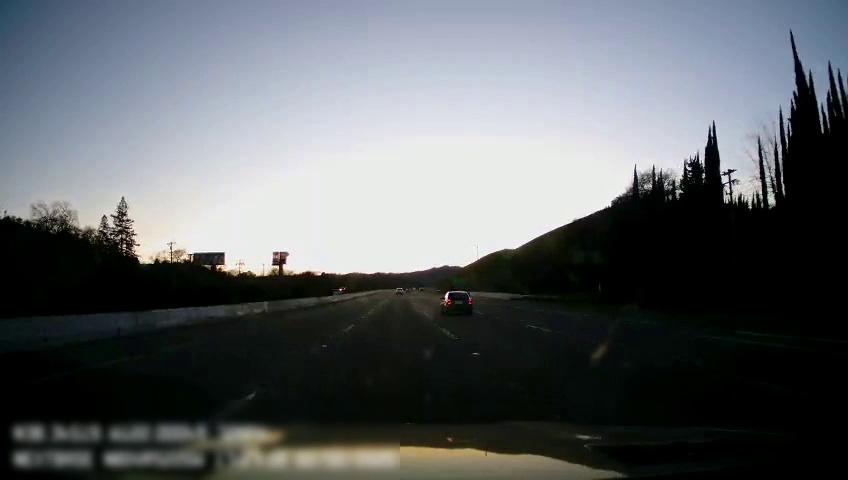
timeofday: Day
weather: Cloudy
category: Drivable Space
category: Vehicles | Car
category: Lanes | Current Lane
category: Lanes | Current Lane
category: Lanes | Alternate Lane
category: Lanes | Alternate Lane